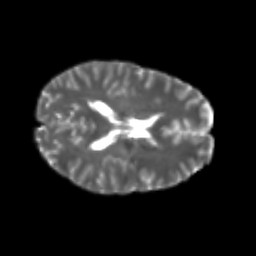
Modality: T2w
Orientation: axial
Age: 24
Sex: female
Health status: healthy
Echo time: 0.074 s